Field crop: maize
Growth stage: 2
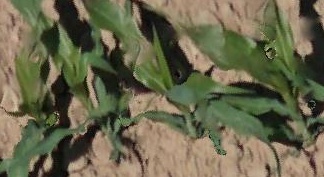
Species: maize